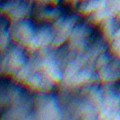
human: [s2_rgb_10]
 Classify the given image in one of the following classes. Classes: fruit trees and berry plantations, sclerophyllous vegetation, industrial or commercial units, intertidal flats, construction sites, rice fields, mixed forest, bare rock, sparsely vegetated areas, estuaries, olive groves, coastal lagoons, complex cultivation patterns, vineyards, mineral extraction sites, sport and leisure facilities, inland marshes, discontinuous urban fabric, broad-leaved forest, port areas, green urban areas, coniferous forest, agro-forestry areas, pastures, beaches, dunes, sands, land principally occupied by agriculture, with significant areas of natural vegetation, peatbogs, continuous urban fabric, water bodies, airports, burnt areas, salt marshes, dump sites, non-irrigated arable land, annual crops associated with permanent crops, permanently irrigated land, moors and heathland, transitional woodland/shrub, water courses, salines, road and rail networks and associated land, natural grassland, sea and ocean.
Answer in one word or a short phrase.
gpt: sea and ocean